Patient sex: M
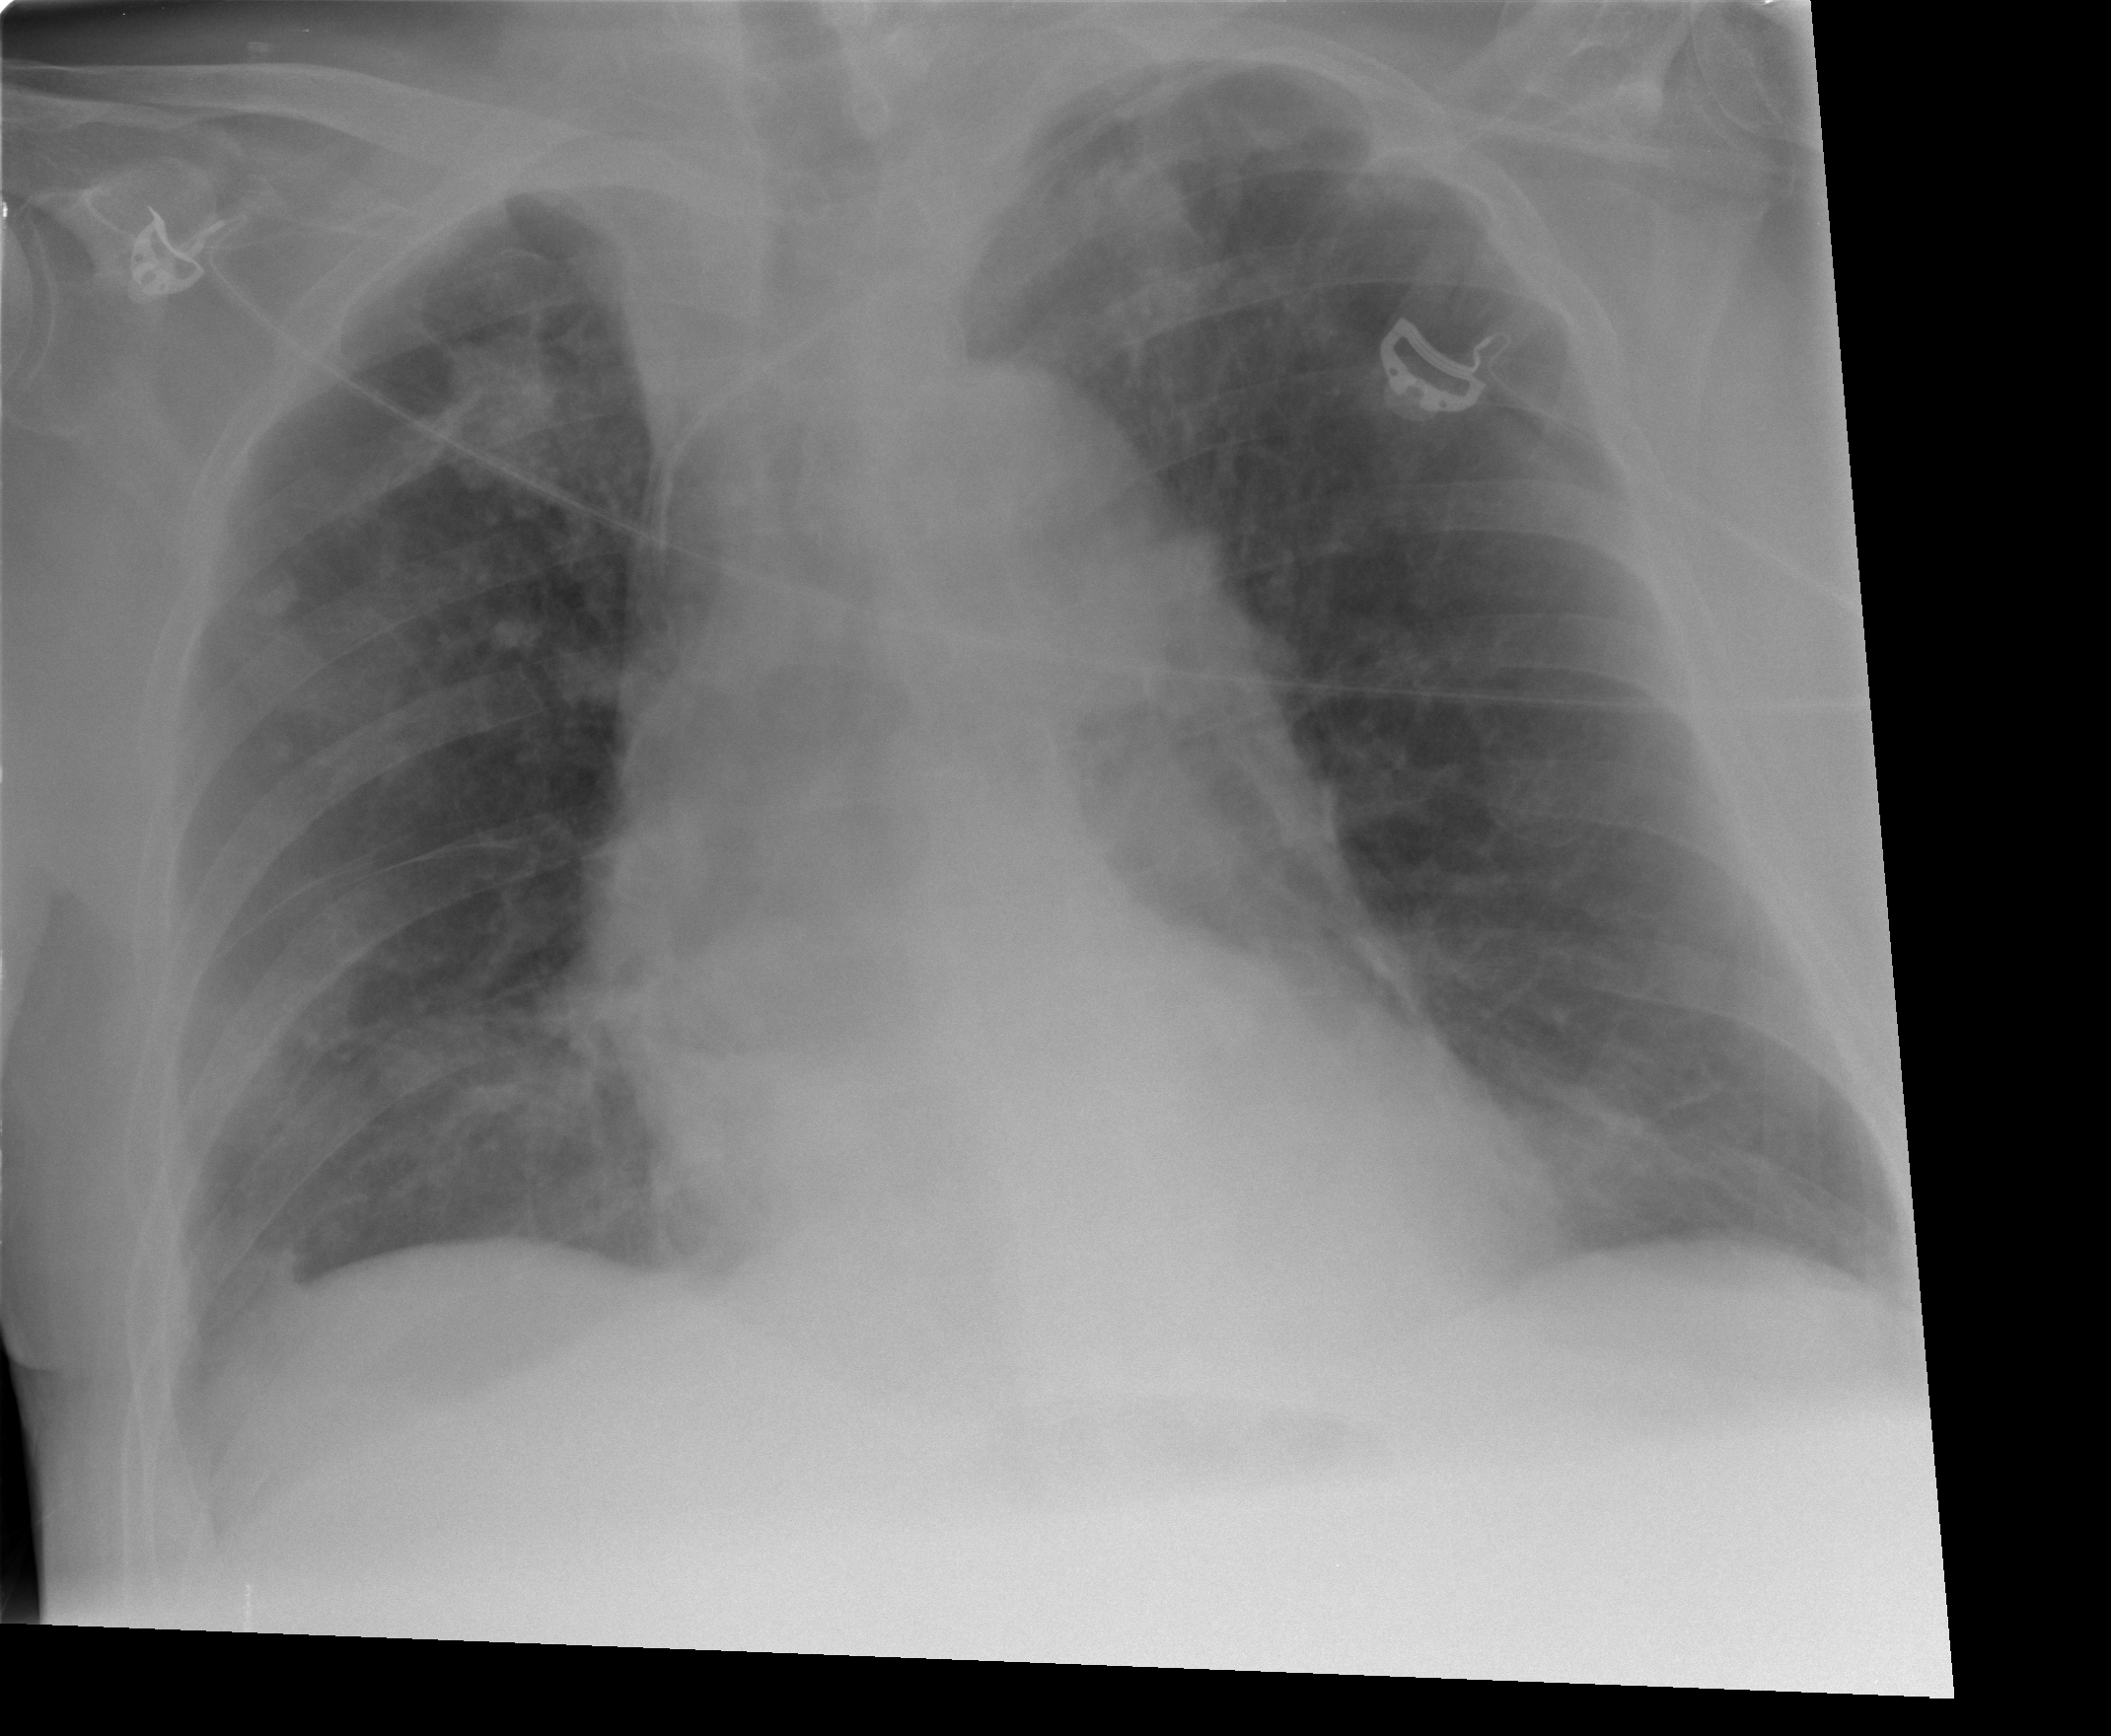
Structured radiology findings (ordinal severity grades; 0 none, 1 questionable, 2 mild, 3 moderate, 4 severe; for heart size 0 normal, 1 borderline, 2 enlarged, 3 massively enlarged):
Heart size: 0
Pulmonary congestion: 0
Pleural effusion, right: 2
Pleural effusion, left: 0
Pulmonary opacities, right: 0
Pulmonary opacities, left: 0
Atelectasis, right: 2
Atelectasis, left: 0